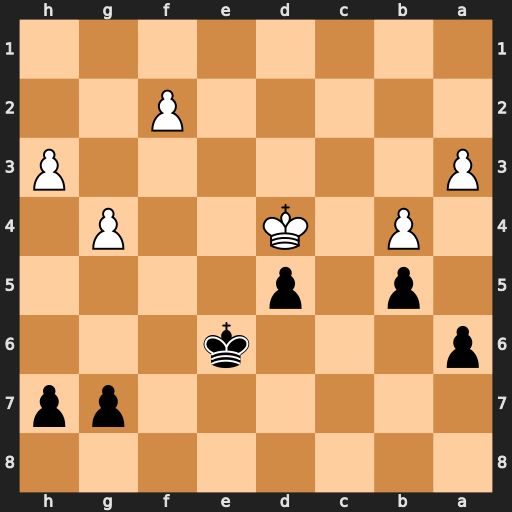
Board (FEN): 8/6pp/p3k3/1p1p4/1P1K2P1/P6P/5P2/8
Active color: b
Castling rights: -
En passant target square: -
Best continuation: g5 Ke3 Ke5